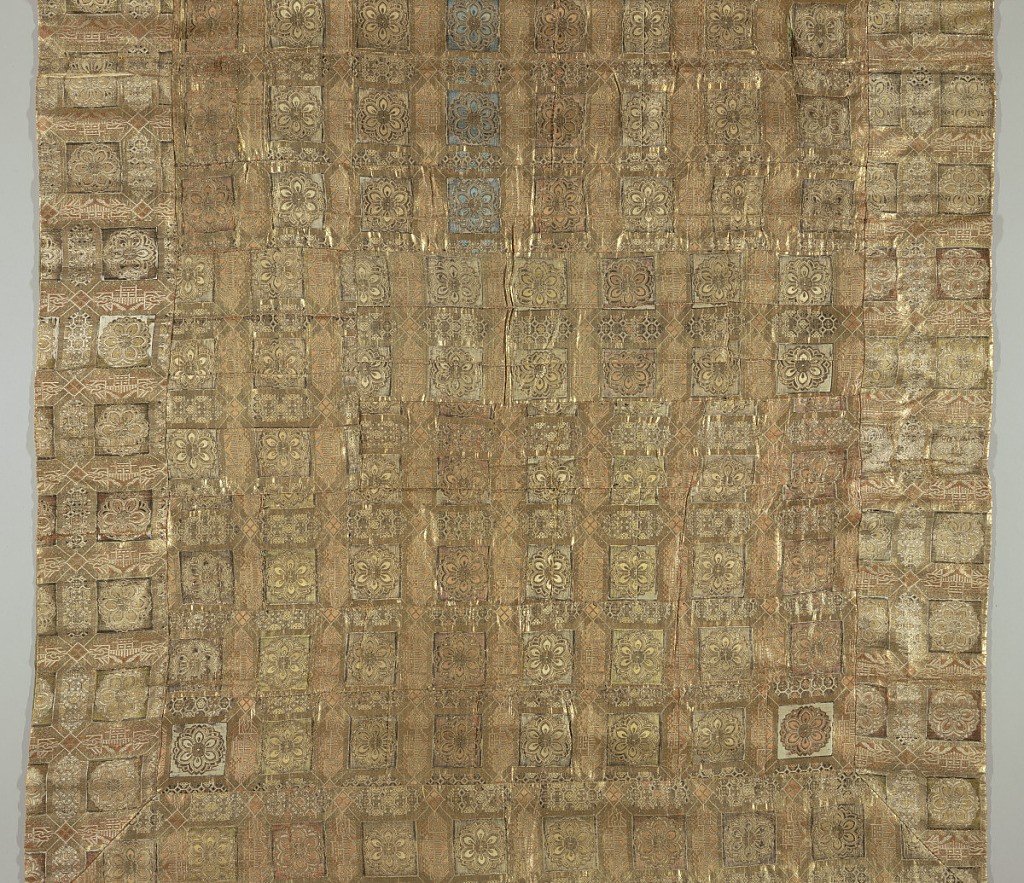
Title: Panel
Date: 19th century
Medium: silk, gilded paper strips Technique: sewn pieced work
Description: Large rectangular panel made of many small rectangular pieces of gold cloth. Gold rosettes in squares alternate with elongated hexagons filled with diapers or landscapes. Silks in soft blue, peach and yellow bound in twill weave adn gilded paper strips bound in plain weave fill subordinate areas of these designs. Pulp paper backing; green silk facing.